Question: So I'm trying to draw two subplots in the same figure that share the x axis. However, I cannot get it to draw the last minor xtick. I have no idea from where this behaviour comes, but I managed to reproduce it with random data.
The system used is python2.7 and matplotlib v1.2.1
So here goes my minimal error-reproducing example:
'''
import numpy as np
import matplotlib.pyplot as plt
import matplotlib.gridspec as gridspec
from matplotlib.ticker import MaxNLocator
xdat = np.linspace(0,6.6,endpoint=True)
ydat1 = np.random.rand(50)*500
ydat2 = np.random.rand(50)*4
fig = plt.figure(figsize=(6,8), dpi=72)
gs = gridspec.GridSpec(2,1, height_ratios=[3,1])
fig.subplots_adjust(hspace=0.0)
ax1 = plt.subplot(gs[0])
ax1.plot(xdat, ydat1)
ax1.set_xlim(0,6.6)
ax1.set_xticks(range(0,8,1))
ax1.minorticks_on()
[label.set_visible(False) for label in ax1.get_xticklabels() ] # Make tick labels invisible
ax2 = plt.subplot(gs[1], sharex=ax1)
ax2.plot(xdat, ydat2, 'r-')
ax2.yaxis.set_major_locator(MaxNLocator(nbins=5, steps=[1,2,4,5,10], symmetric=False, prune='upper'))
plt.show()
'''
I got the following image:

I have no idea whether I found a bug or if there is an easy way to alleviate this problem (i.e. update matplotlib).
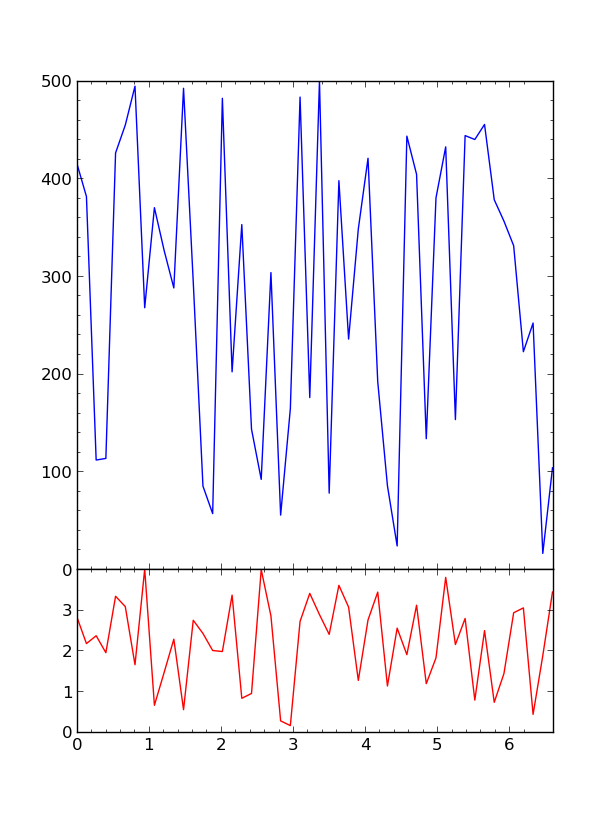
Answer: Haven't been able to find where the bug comes from yet, but version '1.3.1' has the same behavior.
A work around would be to set the minor ticks manually, by adding a 'ax2.xaxis.set_ticks(np.hstack((ax2.xaxis.get_ticklocs(minor=True), 6.4)), minor=True)', where '6.4' is the last minor tick.

Or you can force the 'xlim' to be slightly larger than the default and the last tick will come out. 'ax2.set_xlim((0,6.6))'. The default is '(0.0, 6.5999999999999996)'.
I guess it can be considered as a bug.